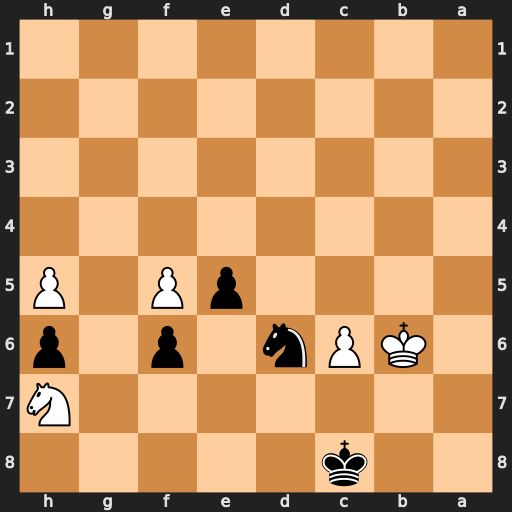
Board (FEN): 2k5/7N/1KPn1p1p/4pP1P/8/8/8/8
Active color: b
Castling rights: -
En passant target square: -
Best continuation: e4 Kc5 e3 Kxd6 e2 Nxf6 e1=Q